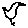
Label: bird